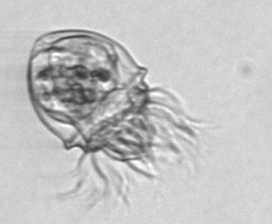
Label: Tintinnina